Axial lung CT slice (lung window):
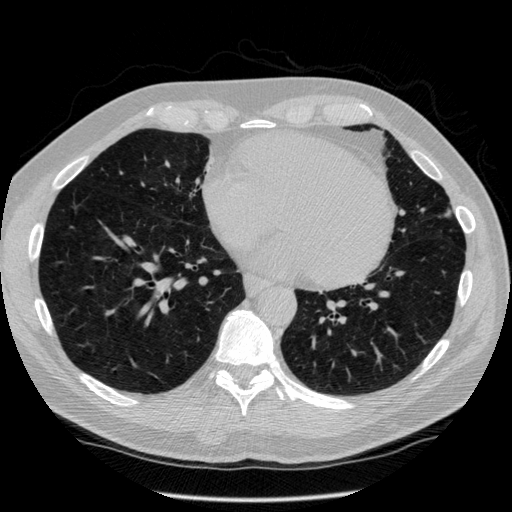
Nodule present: no